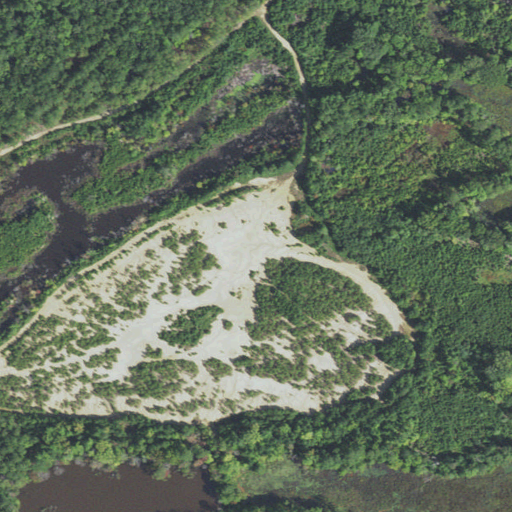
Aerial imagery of cape in Virginia named Coles Neck containing cultivated crops, grassland, woody wetlands, evergreen forest, mixed forest, shrub, pasture, open water, open development, and herbaceous wetlands